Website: home-depot
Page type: customer-info-address
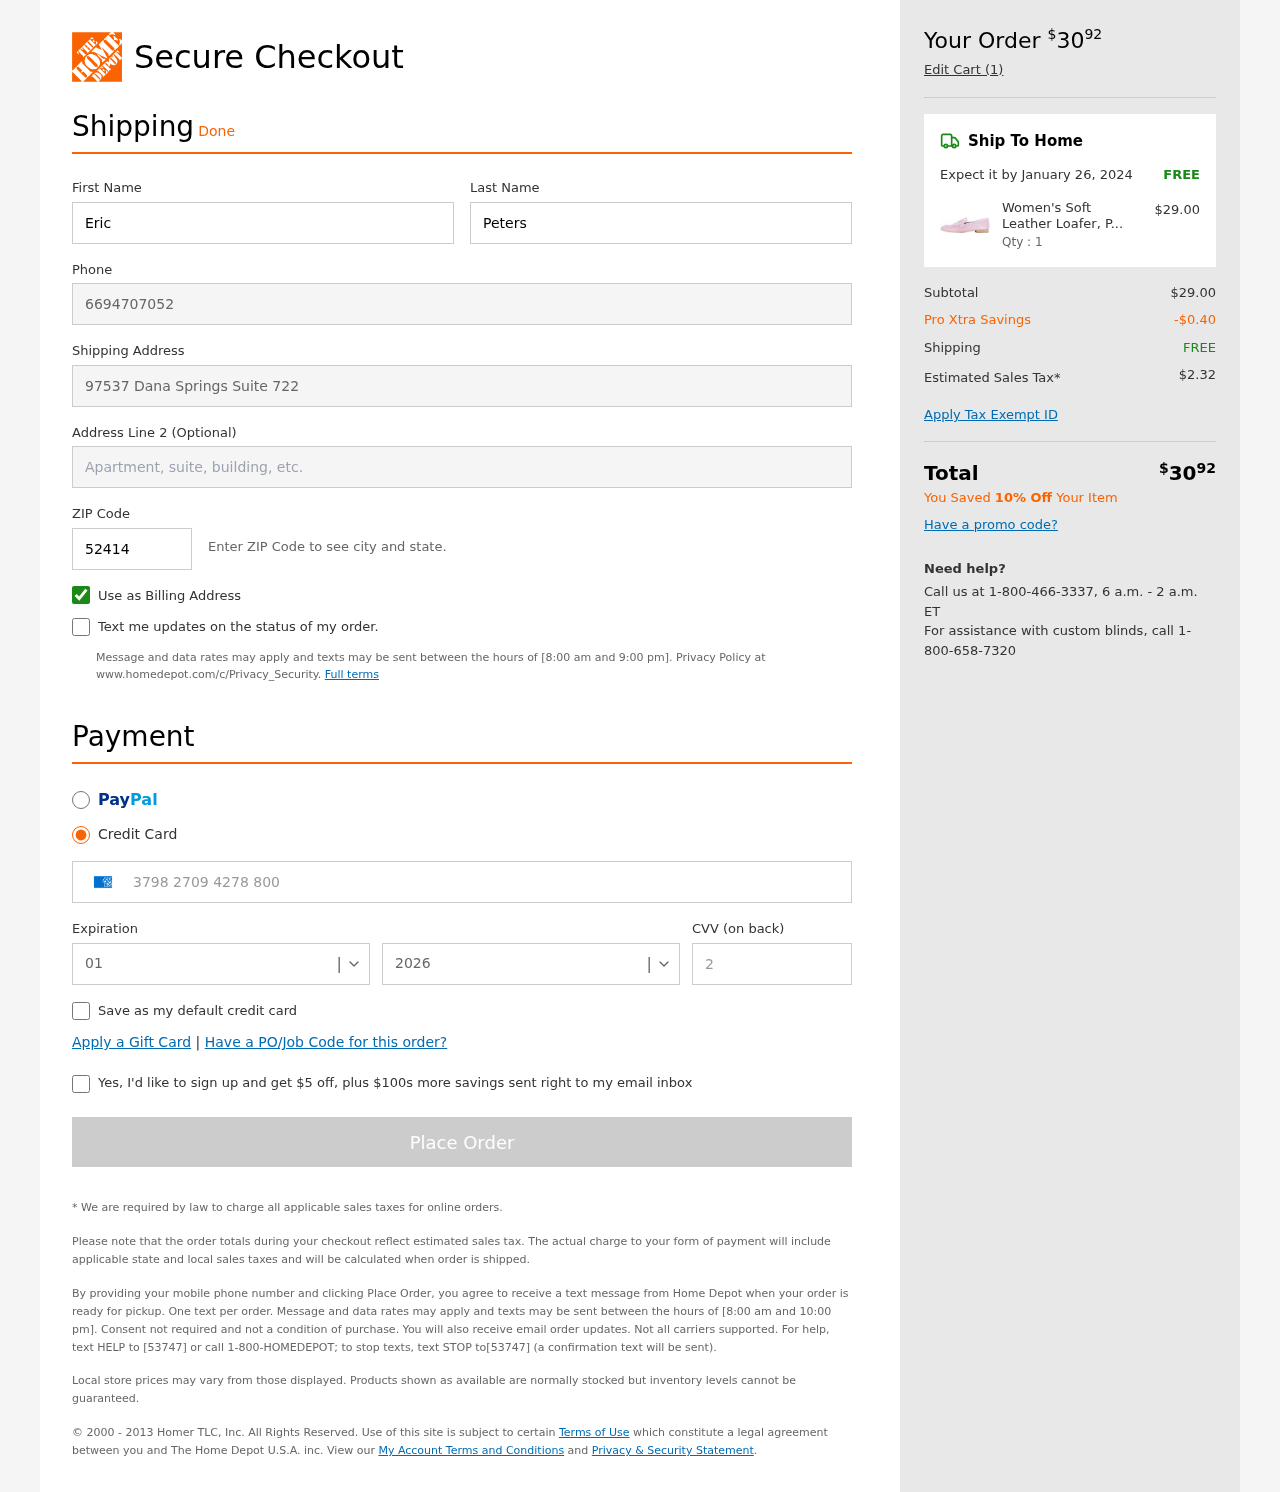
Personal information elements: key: PII_CARD_CVV
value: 2634
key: PII_CARD_EXPIRY_MONTH
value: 01
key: PII_CARD_EXPIRY_YEAR
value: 26
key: PII_CARD_NUMBER
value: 3798 2709 4278 800
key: PII_FIRSTNAME
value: Eric
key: PII_LASTNAME
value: Peters
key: PII_PHONE
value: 6694707052
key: PII_POSTCODE
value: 52414
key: PII_STREET
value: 97537 Dana Springs Suite 722
Product elements: key: PRODUCT1_NAME
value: Women's Soft Leather Loafer, Pink (Winsome Orchid), 8 UK
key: PRODUCT1_PRICE
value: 29
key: PRODUCT1_QUANTITY
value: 1
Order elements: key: ORDER_TOTAL
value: $3092
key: ORDER_NUM_ITEMS
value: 1
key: ORDER_DELIVERY_DATE
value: January 26, 2024
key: ORDER_SHIPPING_COST
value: FREE
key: ORDER_SUBTOTAL
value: $29.00
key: ORDER_DISCOUNT
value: -$0.40
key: ORDER_SHIPPING_COST2
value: FREE
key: ORDER_TAX
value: $2.32
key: ORDER_TOTAL2
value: $3092
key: ORDER_SAVINGS_MESSAGE
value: You Saved 10% Off Your Item